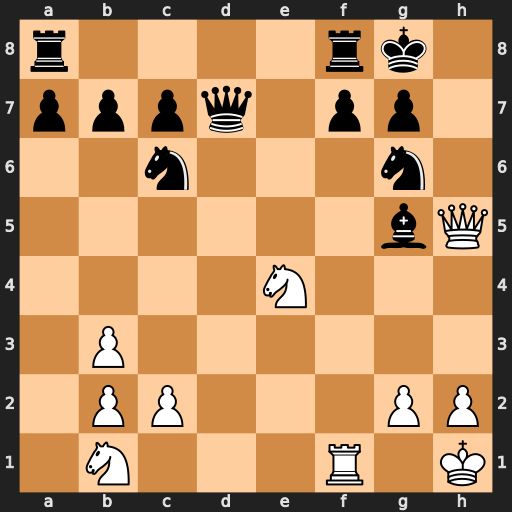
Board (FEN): r4rk1/pppq1pp1/2n3n1/6bQ/4N3/1P6/1PP3PP/1N3R1K
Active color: w
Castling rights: -
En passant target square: -
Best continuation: Nxg5 Rfd8 Qh7+ Kf8 Qxg6